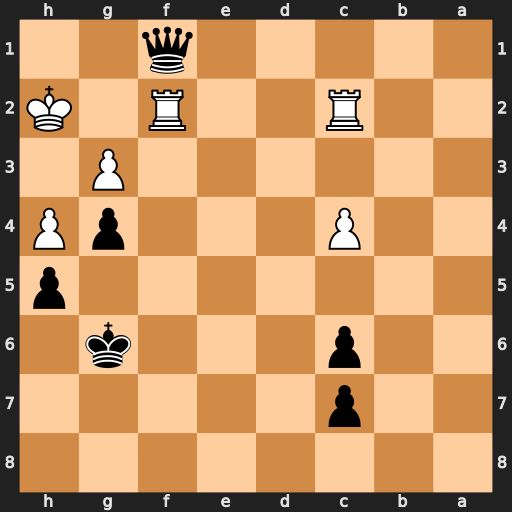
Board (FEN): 8/2p5/2p3k1/7p/2P3pP/6P1/2R2R1K/5q2
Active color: b
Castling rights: -
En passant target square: -
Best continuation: Qh3+ Kg1 Qxg3+